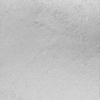
Label: not_dusty